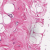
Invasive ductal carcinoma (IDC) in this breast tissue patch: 0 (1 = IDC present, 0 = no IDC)